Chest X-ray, PA view. Patient: 22 years old, sex M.
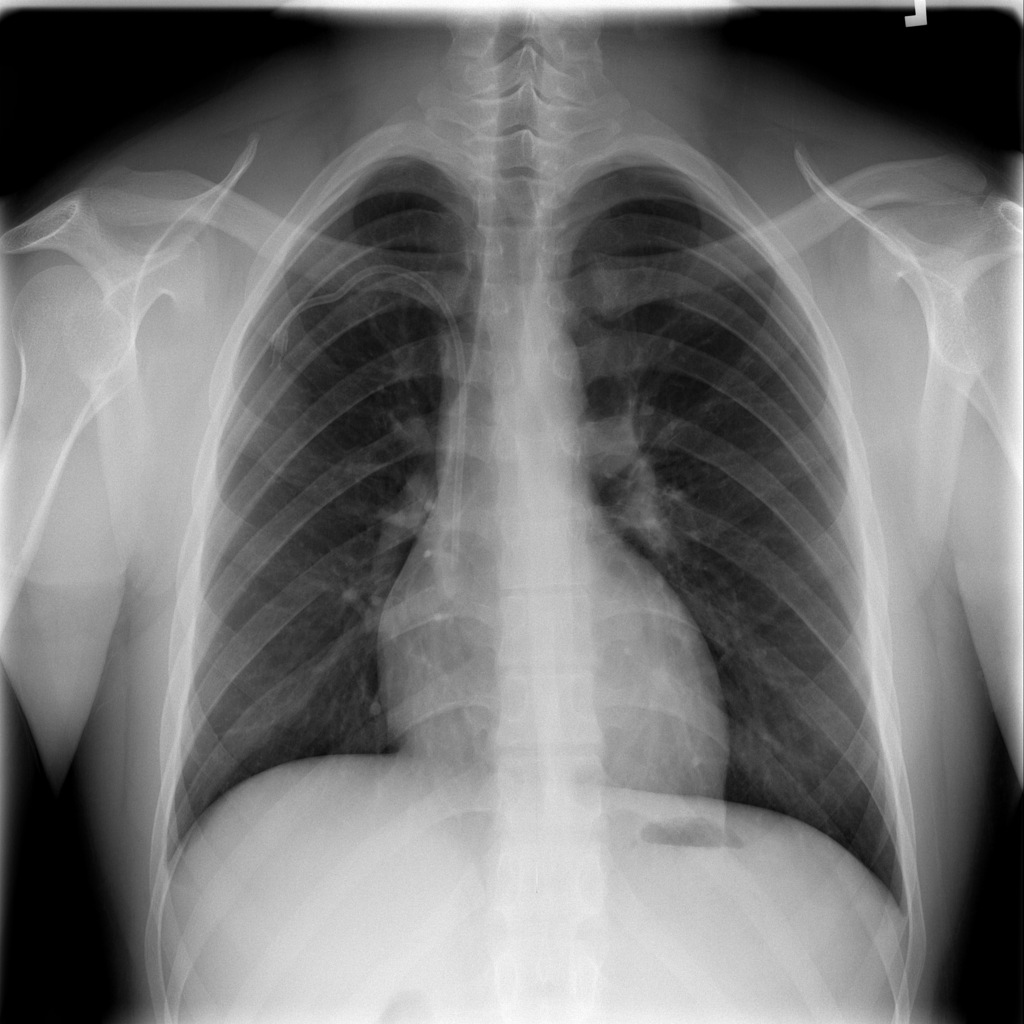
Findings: No Finding